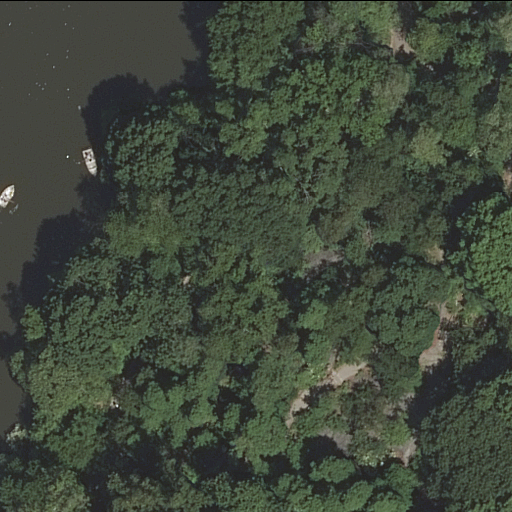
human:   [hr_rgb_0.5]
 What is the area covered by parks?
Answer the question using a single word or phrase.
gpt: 10627m2

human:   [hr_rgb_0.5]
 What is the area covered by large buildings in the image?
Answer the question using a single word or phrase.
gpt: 0m2

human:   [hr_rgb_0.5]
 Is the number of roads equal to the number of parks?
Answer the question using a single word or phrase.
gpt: no

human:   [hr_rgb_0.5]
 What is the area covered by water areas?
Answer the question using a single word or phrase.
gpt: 2308m2

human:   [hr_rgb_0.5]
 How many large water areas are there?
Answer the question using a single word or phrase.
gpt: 1

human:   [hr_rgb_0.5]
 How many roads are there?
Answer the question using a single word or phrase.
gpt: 9

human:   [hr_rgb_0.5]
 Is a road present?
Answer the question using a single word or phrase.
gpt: yes

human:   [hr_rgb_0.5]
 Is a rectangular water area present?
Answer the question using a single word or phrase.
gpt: no

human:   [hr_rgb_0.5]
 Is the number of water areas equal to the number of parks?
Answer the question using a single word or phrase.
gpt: yes

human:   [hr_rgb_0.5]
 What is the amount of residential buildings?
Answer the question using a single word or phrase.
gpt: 0

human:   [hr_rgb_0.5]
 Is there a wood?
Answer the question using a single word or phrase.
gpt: yes

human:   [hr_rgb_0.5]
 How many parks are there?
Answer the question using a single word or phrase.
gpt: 1

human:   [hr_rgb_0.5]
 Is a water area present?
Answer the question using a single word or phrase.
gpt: yes

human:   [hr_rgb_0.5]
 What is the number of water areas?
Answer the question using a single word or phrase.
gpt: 1

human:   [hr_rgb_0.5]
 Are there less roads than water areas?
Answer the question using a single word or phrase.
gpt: no

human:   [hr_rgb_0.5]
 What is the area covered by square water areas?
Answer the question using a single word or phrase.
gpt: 0m2

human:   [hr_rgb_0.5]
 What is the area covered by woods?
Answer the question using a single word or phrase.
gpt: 10616m2

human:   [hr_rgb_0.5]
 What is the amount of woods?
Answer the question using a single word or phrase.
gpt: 1

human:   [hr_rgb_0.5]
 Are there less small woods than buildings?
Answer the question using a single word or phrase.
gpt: no

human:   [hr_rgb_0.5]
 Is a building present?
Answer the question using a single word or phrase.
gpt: no

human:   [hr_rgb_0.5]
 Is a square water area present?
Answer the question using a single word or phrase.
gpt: no

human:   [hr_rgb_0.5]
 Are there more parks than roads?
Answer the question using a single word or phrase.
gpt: no

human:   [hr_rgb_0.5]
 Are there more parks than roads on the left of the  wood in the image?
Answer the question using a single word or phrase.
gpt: yes

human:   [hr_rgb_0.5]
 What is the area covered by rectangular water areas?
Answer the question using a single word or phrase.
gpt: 0m2

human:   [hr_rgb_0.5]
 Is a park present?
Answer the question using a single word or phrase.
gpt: yes

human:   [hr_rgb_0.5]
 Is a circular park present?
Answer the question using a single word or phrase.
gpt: no

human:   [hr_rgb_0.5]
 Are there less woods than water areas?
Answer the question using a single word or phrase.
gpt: no

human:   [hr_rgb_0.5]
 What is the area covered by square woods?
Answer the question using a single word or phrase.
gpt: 0m2

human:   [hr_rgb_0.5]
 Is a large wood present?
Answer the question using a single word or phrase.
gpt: yes

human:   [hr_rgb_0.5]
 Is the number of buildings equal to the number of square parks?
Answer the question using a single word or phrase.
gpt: yes

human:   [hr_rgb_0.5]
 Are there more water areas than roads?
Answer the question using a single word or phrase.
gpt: no

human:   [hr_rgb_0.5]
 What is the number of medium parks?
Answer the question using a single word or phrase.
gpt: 0

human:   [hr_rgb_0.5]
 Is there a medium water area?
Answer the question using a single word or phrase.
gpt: no

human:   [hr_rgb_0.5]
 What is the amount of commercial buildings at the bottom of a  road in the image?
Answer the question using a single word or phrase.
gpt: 0

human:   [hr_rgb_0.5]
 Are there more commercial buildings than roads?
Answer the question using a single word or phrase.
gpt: no

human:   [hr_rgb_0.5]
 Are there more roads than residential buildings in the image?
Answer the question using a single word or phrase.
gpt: yes

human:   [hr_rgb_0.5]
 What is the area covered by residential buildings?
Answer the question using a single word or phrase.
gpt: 0m2

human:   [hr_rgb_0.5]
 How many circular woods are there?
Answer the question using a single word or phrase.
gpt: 0

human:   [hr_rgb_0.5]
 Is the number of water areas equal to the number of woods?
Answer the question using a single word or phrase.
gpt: yes

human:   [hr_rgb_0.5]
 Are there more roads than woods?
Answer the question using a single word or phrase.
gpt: yes

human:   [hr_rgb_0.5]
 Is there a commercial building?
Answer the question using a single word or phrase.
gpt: no

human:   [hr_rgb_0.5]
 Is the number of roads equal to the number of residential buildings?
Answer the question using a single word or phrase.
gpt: no

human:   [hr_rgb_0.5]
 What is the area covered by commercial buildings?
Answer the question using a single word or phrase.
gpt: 0m2

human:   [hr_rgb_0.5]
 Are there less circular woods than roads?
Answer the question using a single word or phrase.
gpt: yes

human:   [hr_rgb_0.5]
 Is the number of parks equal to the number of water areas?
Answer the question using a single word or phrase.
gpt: yes

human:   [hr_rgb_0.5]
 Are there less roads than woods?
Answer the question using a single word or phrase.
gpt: no

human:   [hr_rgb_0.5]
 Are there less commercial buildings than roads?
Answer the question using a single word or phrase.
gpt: yes

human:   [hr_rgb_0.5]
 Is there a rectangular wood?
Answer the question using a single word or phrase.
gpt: no

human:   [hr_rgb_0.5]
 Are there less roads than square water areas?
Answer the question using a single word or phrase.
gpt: no

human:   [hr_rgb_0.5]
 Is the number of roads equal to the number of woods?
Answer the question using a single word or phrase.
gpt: no

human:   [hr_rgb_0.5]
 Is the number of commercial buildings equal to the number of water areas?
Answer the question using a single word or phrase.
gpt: no

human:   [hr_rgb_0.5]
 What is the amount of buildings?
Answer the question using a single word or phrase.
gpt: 0

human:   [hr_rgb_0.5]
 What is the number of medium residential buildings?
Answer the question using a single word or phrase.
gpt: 0

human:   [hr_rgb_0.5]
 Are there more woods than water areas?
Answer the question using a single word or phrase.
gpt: no

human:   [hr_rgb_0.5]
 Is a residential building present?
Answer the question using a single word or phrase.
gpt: no

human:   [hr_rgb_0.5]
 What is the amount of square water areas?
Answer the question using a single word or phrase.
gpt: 0

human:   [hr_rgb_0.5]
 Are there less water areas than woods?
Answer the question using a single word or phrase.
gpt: no

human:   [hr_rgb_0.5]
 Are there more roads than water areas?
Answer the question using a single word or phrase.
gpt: yes

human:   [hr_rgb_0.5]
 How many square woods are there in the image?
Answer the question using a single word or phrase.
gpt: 0

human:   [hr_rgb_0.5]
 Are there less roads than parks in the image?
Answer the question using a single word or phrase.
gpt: no

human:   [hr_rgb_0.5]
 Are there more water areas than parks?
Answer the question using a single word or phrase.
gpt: no

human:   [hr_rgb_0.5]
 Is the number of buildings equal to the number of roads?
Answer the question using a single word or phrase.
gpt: no

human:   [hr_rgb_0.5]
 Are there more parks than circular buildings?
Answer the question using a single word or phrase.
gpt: yes

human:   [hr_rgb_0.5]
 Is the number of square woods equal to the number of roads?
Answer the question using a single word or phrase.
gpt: no